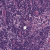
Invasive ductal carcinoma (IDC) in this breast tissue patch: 0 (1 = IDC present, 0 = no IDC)